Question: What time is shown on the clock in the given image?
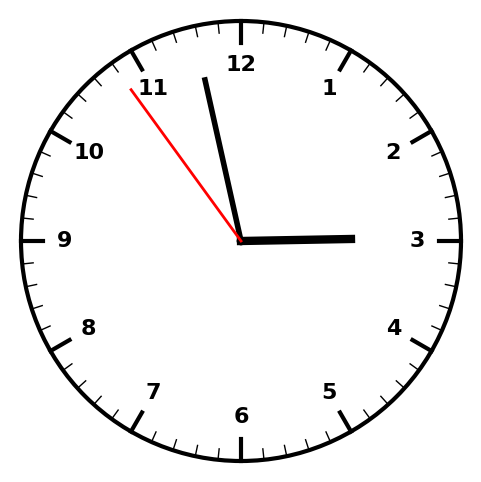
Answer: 02:57:54